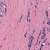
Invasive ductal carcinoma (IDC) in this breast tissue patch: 1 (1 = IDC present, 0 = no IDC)